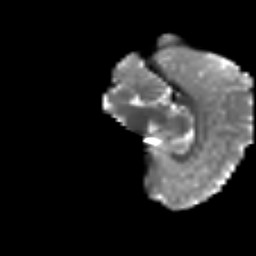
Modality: T2w
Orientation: sagittal
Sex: female
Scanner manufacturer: siemens
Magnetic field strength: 3 T
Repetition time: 5 s
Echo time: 0.071 s